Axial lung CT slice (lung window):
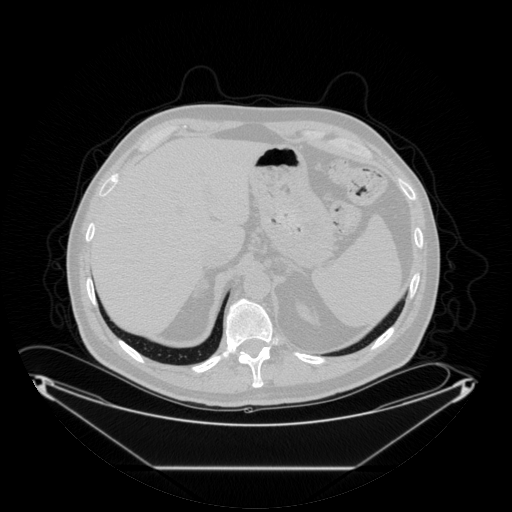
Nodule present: no